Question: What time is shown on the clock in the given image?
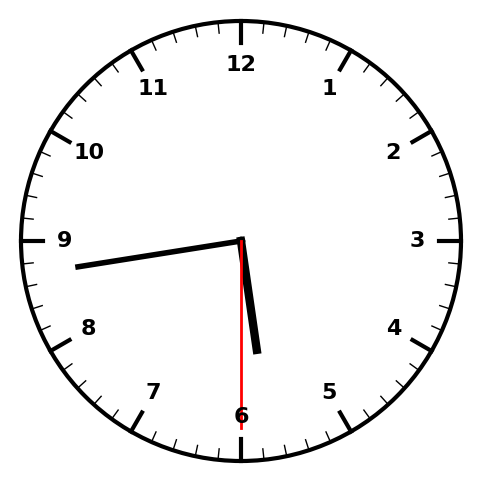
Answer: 05:43:30